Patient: sex M, age 69
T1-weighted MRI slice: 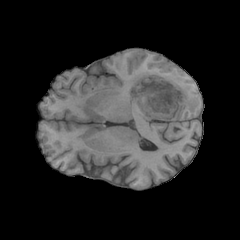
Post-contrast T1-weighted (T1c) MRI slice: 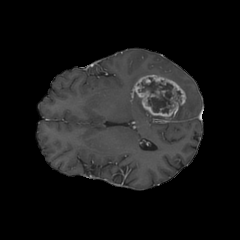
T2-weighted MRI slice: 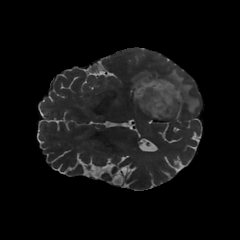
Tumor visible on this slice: yes
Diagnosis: Glioblastoma, IDH-wildtype
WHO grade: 4